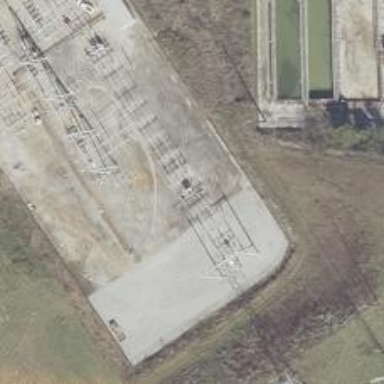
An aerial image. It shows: Switch used for power control.